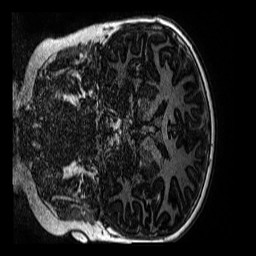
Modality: MP2RAGE
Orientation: coronal
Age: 10
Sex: male
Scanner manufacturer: siemens
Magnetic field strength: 3 T
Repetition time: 4 s
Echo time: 0.00299 s